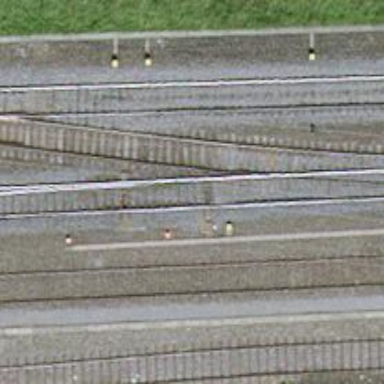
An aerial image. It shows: Railway switch.